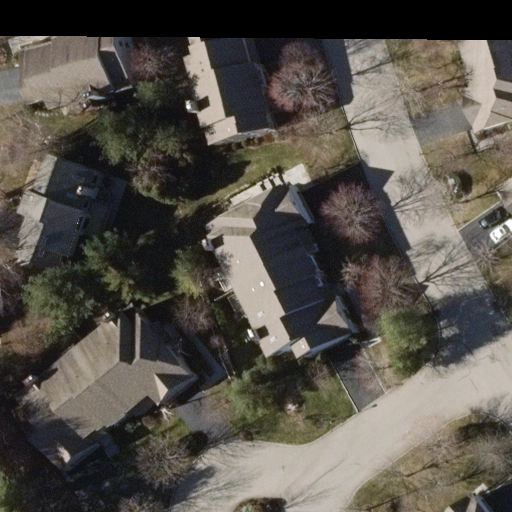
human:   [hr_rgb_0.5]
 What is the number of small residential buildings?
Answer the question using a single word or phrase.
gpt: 2

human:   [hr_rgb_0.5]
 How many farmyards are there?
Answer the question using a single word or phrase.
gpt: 0

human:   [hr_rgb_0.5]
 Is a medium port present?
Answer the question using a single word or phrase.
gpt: no

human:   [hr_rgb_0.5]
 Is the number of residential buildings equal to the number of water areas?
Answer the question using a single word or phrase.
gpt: no

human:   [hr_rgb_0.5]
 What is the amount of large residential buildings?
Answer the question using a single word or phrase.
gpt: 0

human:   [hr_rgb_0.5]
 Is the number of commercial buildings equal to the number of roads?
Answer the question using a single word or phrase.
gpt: no

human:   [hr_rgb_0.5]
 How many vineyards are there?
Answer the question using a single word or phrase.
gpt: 0

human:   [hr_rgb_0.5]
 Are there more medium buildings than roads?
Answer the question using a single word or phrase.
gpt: yes

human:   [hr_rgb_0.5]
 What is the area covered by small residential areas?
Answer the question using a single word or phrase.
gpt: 0m2

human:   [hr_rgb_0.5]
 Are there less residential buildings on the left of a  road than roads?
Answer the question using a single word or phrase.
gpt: no

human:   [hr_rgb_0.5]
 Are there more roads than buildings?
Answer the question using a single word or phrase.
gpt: no

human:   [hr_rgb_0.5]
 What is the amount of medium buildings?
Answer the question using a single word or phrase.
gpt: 9

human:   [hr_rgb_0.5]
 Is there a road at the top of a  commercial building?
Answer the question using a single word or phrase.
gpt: no

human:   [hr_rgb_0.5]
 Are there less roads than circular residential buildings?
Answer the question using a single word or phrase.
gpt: no

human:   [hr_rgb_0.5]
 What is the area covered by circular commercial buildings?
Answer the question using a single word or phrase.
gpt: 0m2

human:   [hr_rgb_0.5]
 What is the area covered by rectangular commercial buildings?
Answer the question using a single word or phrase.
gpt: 0m2

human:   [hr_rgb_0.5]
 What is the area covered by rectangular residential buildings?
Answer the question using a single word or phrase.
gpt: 3m2

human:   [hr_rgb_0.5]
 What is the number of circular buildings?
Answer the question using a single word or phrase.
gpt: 0

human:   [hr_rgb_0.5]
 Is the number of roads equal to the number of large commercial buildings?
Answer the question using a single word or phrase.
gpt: no

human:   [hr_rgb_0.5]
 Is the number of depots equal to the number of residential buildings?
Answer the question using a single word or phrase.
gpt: no

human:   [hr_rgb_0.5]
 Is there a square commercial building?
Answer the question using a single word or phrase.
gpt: no

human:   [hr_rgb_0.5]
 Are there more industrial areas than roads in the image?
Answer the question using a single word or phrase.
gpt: no

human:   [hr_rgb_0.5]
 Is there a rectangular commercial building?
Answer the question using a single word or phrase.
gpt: no

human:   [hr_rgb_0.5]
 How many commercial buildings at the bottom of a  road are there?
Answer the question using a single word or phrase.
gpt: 0

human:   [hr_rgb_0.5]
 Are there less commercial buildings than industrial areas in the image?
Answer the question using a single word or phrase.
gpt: no

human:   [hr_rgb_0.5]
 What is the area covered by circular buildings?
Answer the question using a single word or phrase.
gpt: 0m2

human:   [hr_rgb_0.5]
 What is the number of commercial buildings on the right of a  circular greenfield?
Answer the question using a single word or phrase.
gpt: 0

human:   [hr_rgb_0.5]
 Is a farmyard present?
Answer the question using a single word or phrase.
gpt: no

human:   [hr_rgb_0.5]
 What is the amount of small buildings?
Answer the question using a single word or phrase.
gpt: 2

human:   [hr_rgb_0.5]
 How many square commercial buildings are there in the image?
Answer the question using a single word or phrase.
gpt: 0

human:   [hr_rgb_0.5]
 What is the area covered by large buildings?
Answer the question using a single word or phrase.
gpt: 0m2

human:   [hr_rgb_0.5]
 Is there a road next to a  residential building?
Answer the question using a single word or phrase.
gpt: yes

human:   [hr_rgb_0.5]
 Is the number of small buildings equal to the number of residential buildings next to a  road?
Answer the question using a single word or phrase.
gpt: no

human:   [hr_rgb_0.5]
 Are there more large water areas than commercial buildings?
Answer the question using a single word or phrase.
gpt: no

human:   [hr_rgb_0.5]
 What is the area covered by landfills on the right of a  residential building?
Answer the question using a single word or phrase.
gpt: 0m2

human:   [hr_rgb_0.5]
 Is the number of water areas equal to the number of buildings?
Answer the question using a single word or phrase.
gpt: no